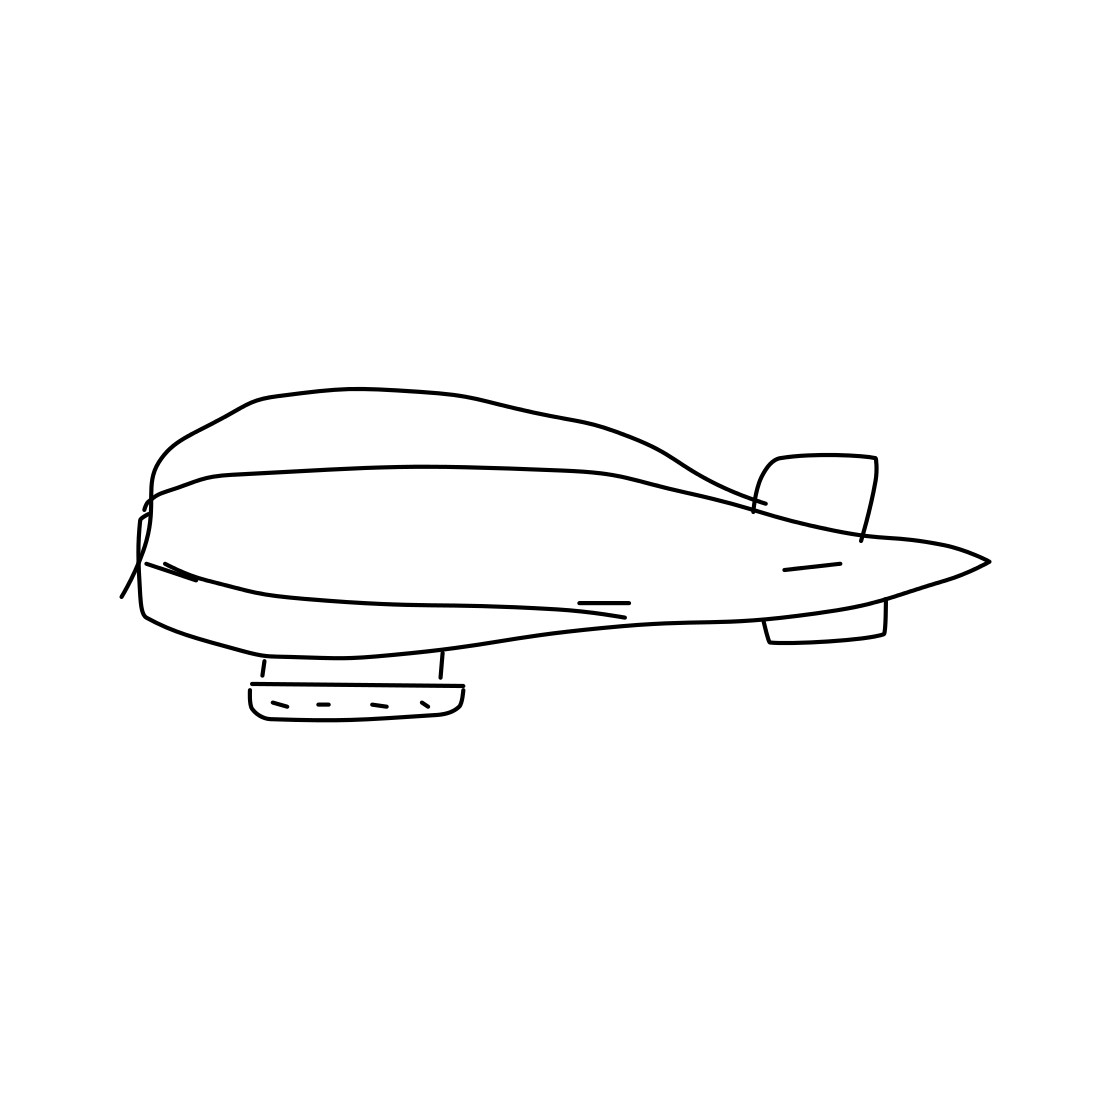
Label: blimp